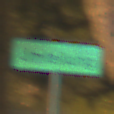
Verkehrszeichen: Umleitungsankuendigung
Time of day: Night
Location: Outdoor (Urban)
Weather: PartlyCloudy
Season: NotSpecified
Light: Artificial